Question: I have the following MySQL query:
'''
INSERT INTO ipi_messages (Message_userID, Message_fromName, Message_fromEmail, Message_subject, Message_body) VALUES('0', 'hope', 'thisworks@gmail.com', 'i hope', 'this works')
'''
My database schema is:

I cannot, for the life of me, figure out how that error is even possible. Why would MySQL try to find '0' as one of the columns? It is clearly not even in the column declaration piece of the code.
So why am I getting the error 'Unknown column '0' in 'field list''?
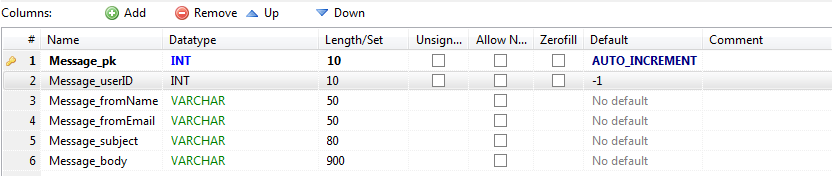
Answer: You need to use regular quotes ''' for string values. Backquotes are used to enclose column and table names.